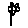
Label: flower